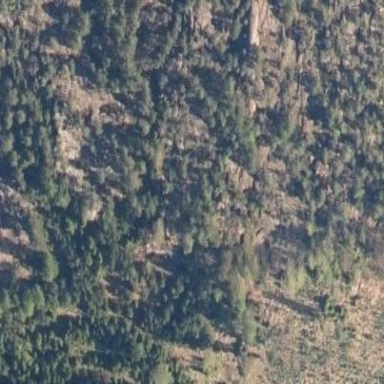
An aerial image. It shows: Landscape of bare rock.